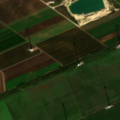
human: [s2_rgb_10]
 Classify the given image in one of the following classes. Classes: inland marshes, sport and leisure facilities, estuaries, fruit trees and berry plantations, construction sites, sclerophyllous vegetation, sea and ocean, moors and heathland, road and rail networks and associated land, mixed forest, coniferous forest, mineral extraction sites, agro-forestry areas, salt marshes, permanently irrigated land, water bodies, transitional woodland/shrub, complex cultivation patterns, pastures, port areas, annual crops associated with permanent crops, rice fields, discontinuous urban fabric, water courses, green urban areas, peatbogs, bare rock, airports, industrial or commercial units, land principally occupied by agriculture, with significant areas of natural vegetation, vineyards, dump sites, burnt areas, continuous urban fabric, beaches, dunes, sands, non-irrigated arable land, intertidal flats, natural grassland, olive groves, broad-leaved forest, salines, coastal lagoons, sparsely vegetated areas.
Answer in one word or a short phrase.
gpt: non-irrigated arable land